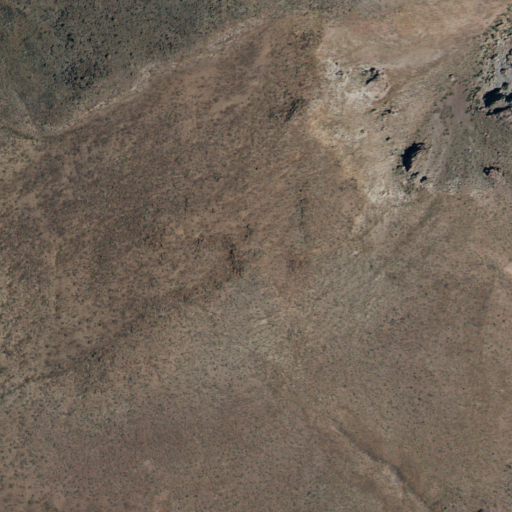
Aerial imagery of mountains in California named Lava Mountains containing only shrub